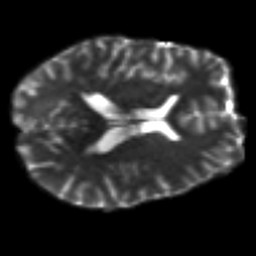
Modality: T2w
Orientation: axial
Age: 25
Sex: male
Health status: ill
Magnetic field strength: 3 T
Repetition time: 9 s
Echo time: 0.093 s